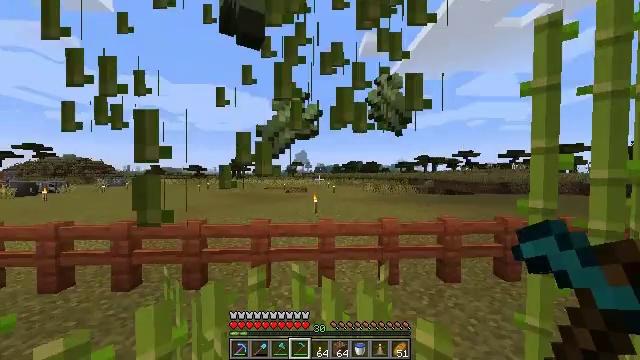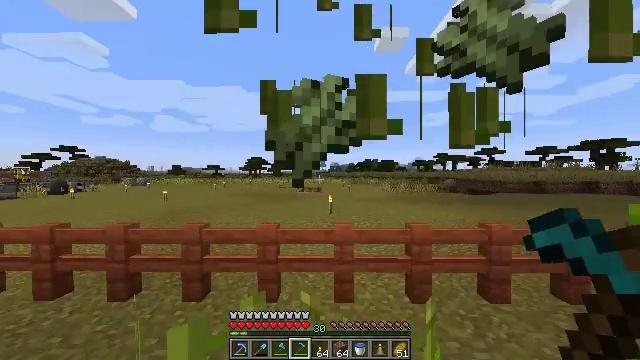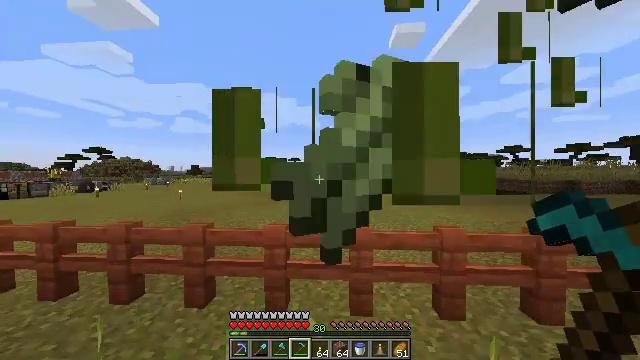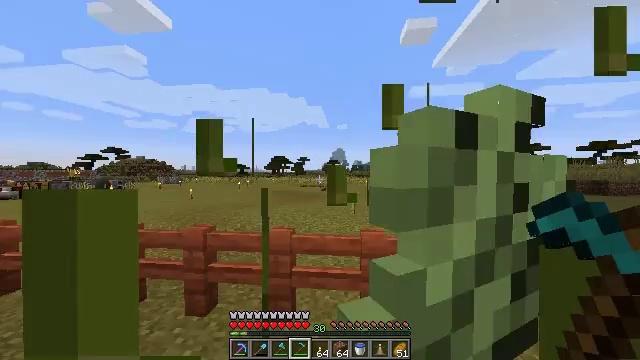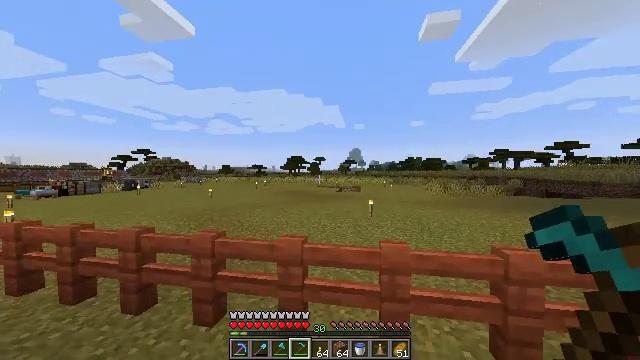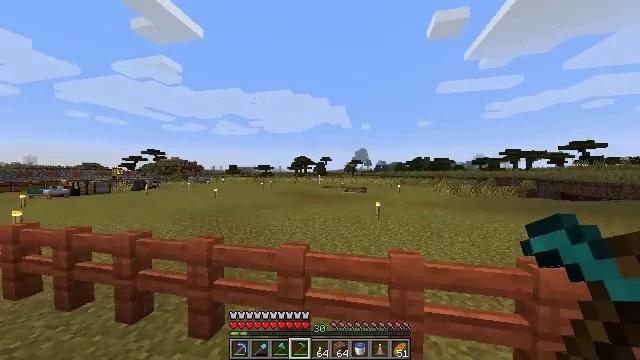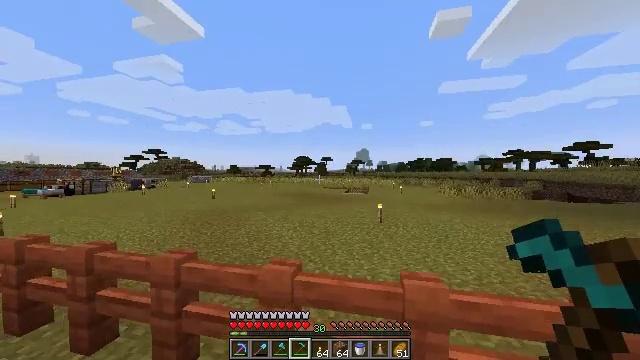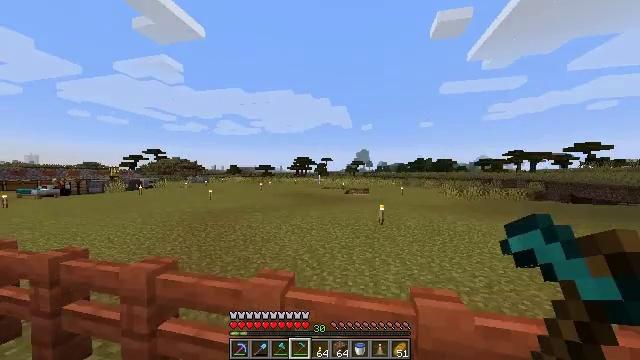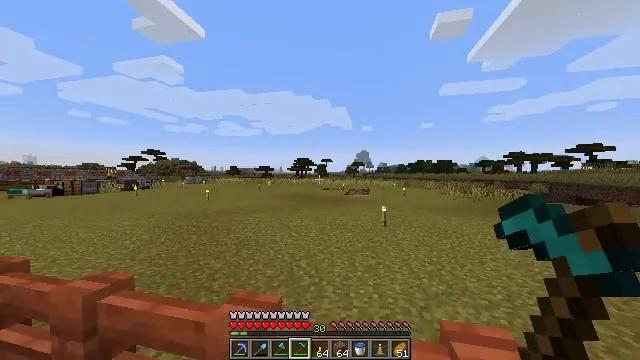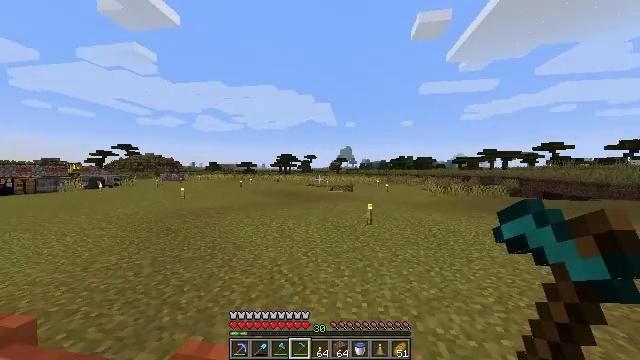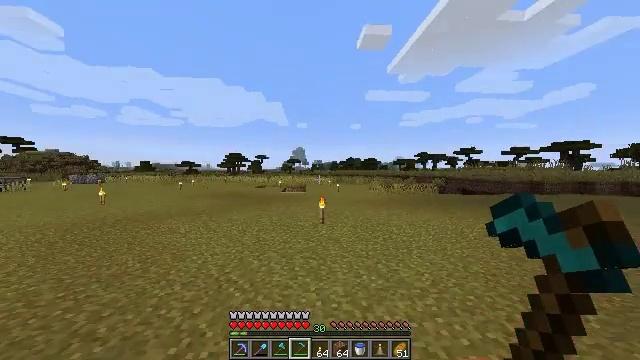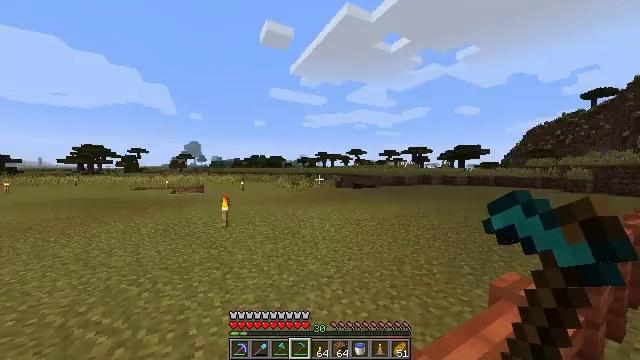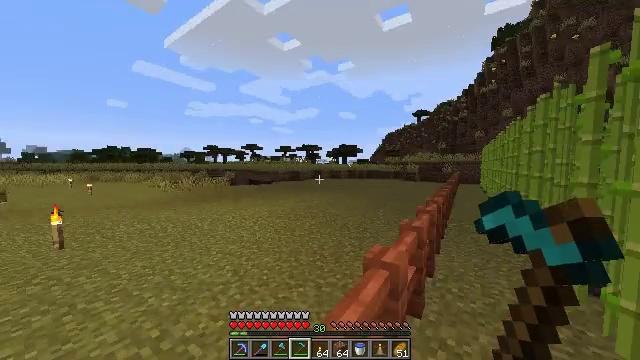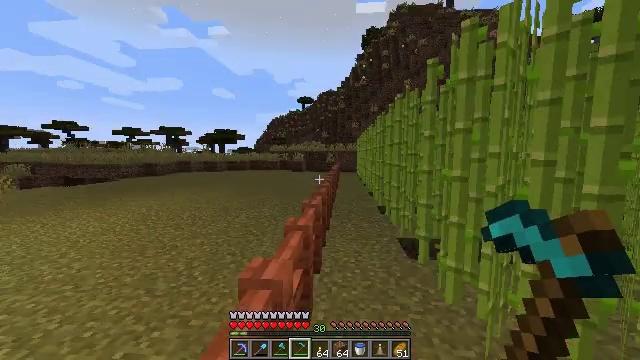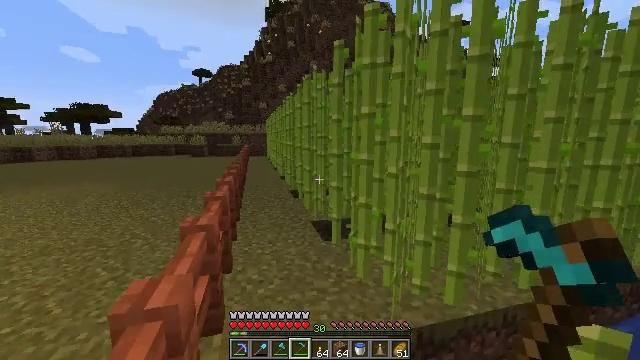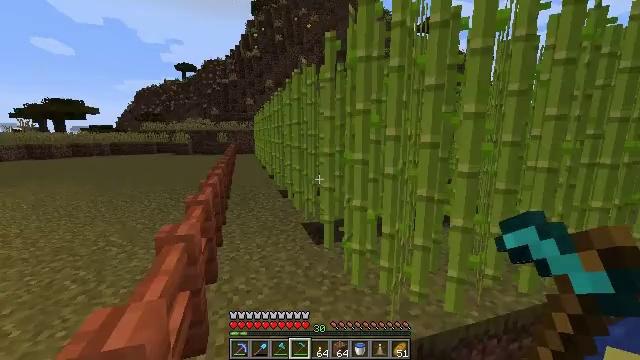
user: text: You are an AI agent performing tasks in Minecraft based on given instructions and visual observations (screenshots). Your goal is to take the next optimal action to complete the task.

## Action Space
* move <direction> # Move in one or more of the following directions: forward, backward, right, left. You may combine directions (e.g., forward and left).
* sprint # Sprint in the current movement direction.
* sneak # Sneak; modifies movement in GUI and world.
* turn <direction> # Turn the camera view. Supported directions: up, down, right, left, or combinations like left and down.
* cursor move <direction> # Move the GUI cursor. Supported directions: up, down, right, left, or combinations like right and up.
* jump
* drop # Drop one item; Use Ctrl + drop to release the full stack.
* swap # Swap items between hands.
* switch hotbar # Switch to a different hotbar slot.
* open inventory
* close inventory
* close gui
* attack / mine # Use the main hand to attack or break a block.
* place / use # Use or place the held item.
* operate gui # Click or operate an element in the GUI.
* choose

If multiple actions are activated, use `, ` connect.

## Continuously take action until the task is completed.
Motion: motion action
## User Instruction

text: Cut down the sugar cane stalks.
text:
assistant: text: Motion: move forward, sprint, turn left, attack / mine
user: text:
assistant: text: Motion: move forward, sprint, turn left
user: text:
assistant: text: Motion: move forward, sprint, turn left
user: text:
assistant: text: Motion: move forward, sprint, turn left
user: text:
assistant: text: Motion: move forward, sprint, turn left
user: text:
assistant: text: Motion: move forward, sprint
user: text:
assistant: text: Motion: move forward, sprint
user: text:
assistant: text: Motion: move forward, sprint
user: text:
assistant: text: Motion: move forward, sprint, turn right
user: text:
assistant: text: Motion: move forward, turn right
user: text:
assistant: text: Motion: move forward, turn right
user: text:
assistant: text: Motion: move forward, turn right and down
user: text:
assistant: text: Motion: move forward, turn right and down
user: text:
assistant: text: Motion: move forward, turn right and down
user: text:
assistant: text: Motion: move forward, turn right
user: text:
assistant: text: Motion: move forward and move left
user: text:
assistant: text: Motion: move forward and move left
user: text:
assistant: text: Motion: move forward and move left, turn left
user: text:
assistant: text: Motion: move forward and move left, turn right and up
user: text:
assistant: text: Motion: move forward and move left, turn right
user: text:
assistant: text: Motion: move forward and move left, turn right
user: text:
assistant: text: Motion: move left, turn right and up
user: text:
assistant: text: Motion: move left, turn right and up
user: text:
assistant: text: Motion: move left
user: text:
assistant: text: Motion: move left
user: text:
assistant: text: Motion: move left
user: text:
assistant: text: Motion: no_op
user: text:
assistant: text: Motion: no_op
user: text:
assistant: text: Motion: attack / mine
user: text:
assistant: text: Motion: attack / mine